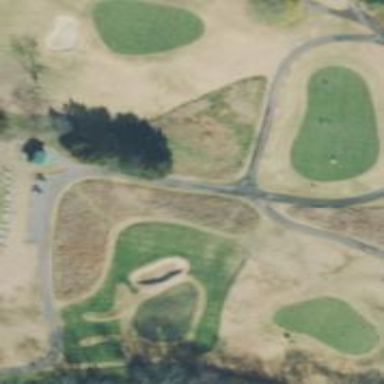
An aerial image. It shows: Path for golf carts.